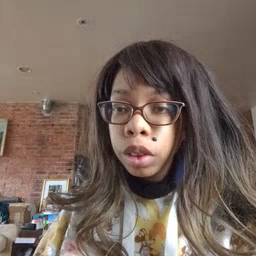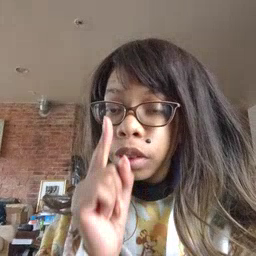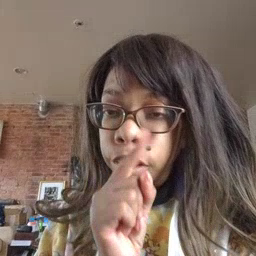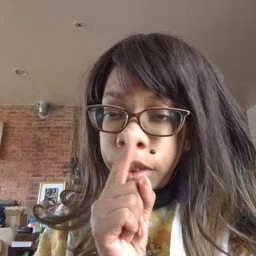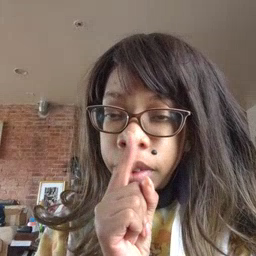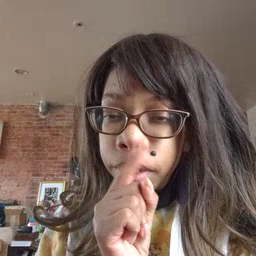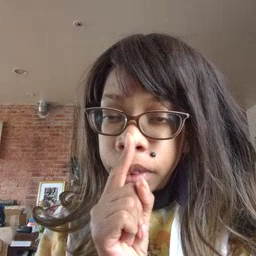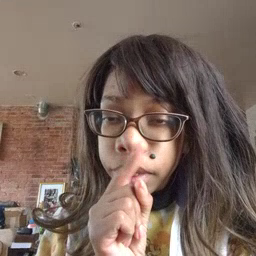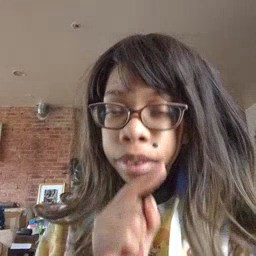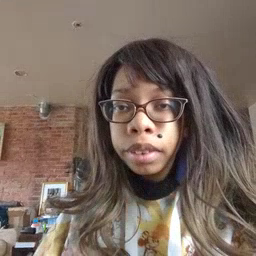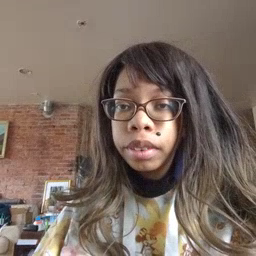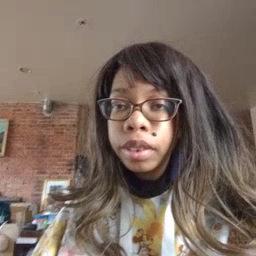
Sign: mouse